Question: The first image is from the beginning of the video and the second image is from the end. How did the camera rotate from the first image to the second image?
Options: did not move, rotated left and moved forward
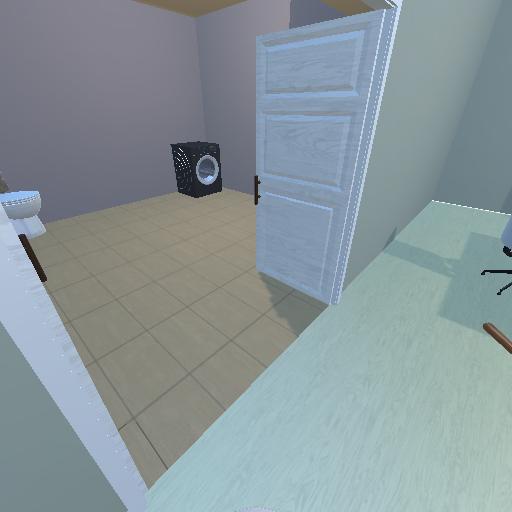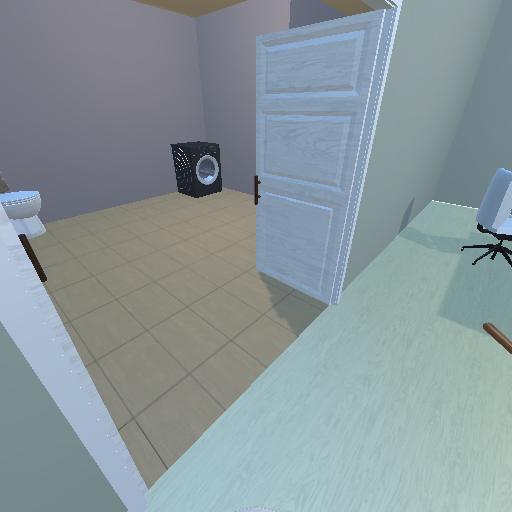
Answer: did not move